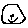
Label: smiley face